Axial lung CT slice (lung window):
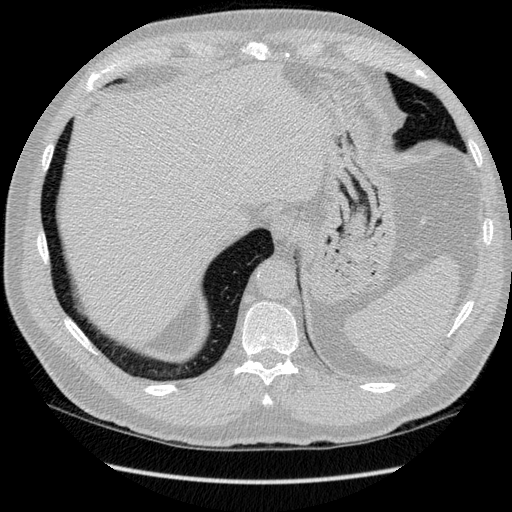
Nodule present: no